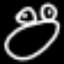
Label: frog